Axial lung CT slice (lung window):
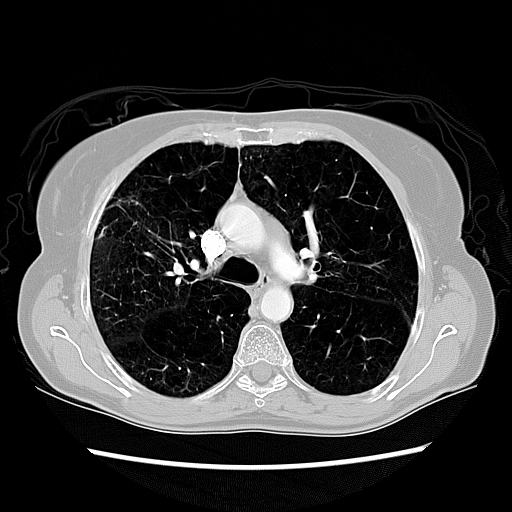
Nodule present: no